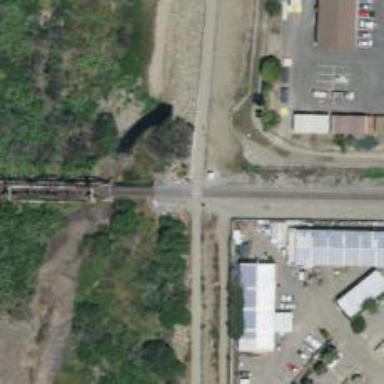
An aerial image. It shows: Railway crossing.